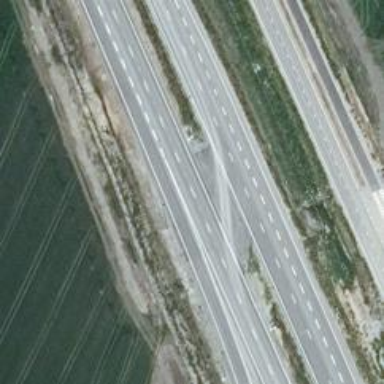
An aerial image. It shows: Motorway junction.